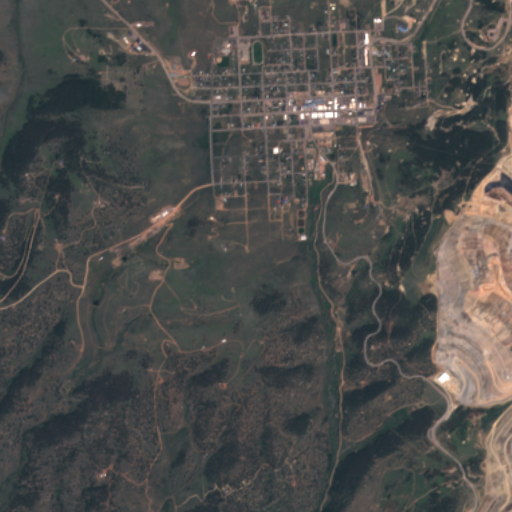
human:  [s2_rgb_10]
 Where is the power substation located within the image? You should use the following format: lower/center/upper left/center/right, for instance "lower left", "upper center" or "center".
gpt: The power substation is located in the upper center of the image.
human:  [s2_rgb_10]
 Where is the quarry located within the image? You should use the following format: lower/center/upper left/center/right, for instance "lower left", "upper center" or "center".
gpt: The quarry is located in the lower right of the image.
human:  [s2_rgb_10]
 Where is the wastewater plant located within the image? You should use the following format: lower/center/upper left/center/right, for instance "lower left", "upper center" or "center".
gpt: The wastewater plant is located in the center of the image.
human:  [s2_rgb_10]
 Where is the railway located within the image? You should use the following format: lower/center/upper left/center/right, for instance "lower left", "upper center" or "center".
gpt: The railway is located in the right of the image.
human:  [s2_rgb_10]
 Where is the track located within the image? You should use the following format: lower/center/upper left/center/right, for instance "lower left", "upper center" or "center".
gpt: There is no track in the image.